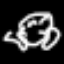
Label: frog